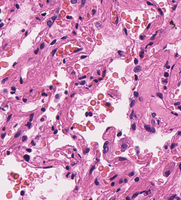
Tumor epithelial tissue: no
Tumor-associated stroma tissue: no
Normal tissue: yes